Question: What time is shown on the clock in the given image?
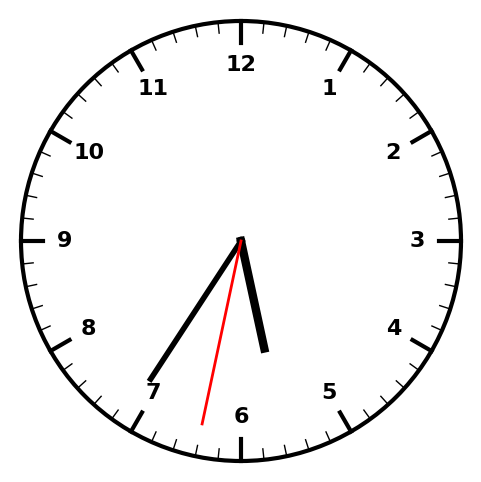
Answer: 05:35:32